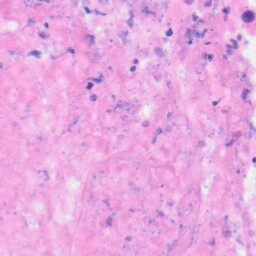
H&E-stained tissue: Kidney